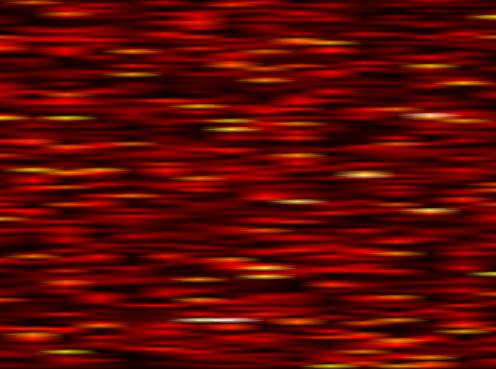
Label: OFDM